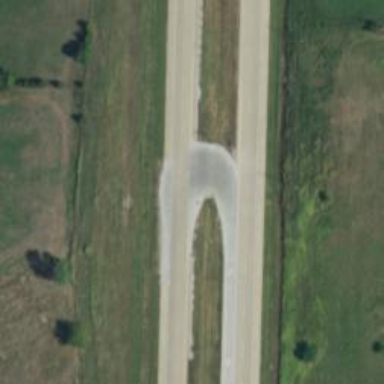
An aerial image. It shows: Trunk link highway.